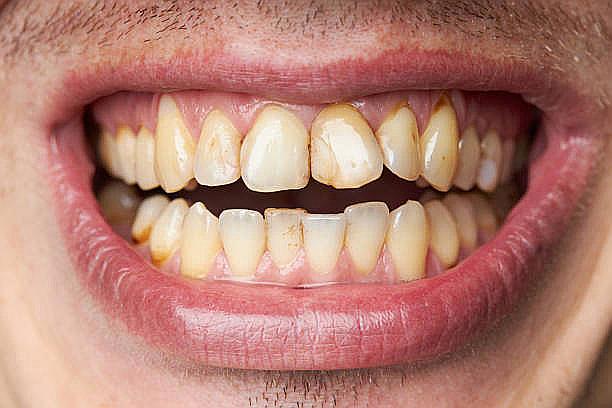
Condition: Calculus